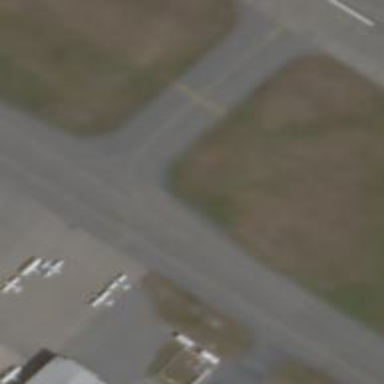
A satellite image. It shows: Image of taxiway at airport.